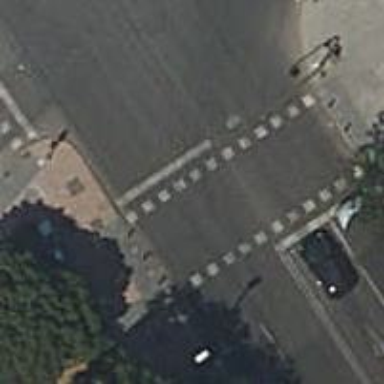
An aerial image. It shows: Zebra crossing with traffic signals.